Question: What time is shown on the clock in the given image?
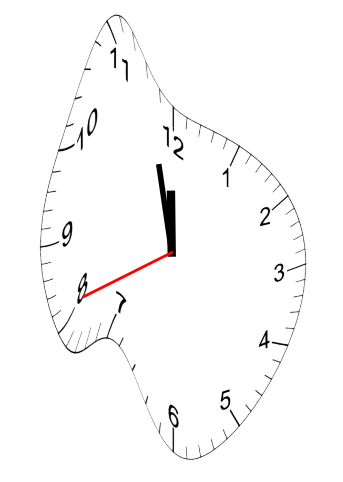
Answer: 11:57:41